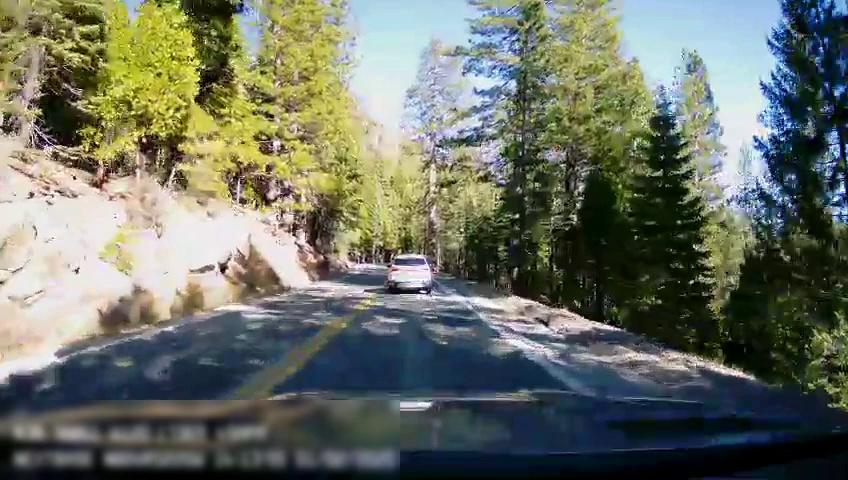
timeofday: Day
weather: Sunny
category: Drivable Space
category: Vehicles | SUV
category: Lanes | Current Lane
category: Lanes | Alternate Lane
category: Lanes | Opposite Lane